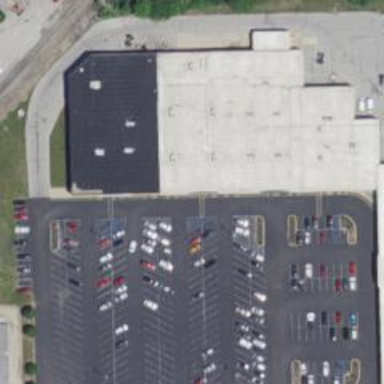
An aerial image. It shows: Retail area.